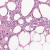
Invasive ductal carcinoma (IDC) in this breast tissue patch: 0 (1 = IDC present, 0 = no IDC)